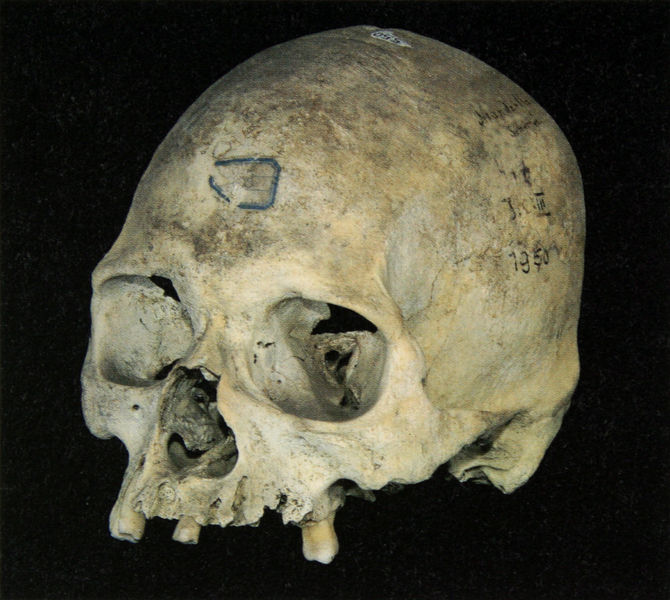
Titel: Schädel "Schwede": Schädel eines erwachsenen Mannes mit wahrscheinlich außereuropäischer Herkunft, ohne Cr-Nr.
Standort: Freiburg i. Br.
Institution: Universitätsarchiv der Albrecht-Ludwigs-Universität
Schlagwörter: nase, zeichnung, mensch, schädel, foto, fotografie, augenhöhlen, fleck, jahr, totenkopf, zähne, totenschädel, fund, augenhöhle, antropologie, augenhählen, menschenschädel